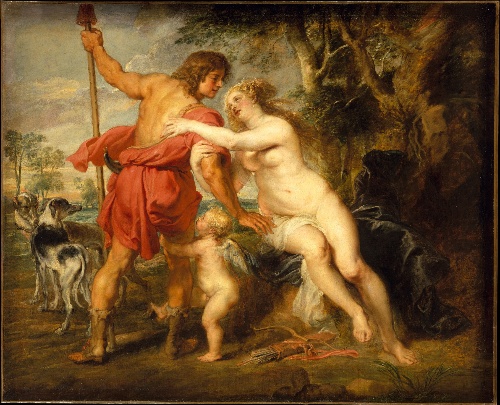
Title: Venus and Adonis
Artist: Peter Paul Rubens
Artist bio: Flemish, Siegen 1577–1640 Antwerp
Date: probably mid-1630s
Object type: Painting
Classification: Paintings
Medium: Oil on canvas
Dimensions: With added strips, 77 3/4 x 95 5/8 in. (197.5 x 242.9 cm)
Department: European Paintings
Credit line: Gift of Harry Payne Bingham, 1937
Accession year: 1937
Repository: Metropolitan Museum of Art, New York, NY
Tags: Cupid|Adonis|Venus|Female Nudes|Dogs